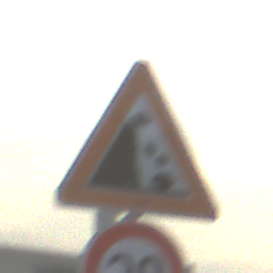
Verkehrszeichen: SteinschlagLinks
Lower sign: Geschwindigkeit30
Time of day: SunriseSunset
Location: Outdoor (Urban)
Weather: PartlyCloudy
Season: NotSpecified
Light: Natural